Field crop: maize
Growth stage: 2
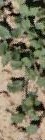
Species: convolvulus